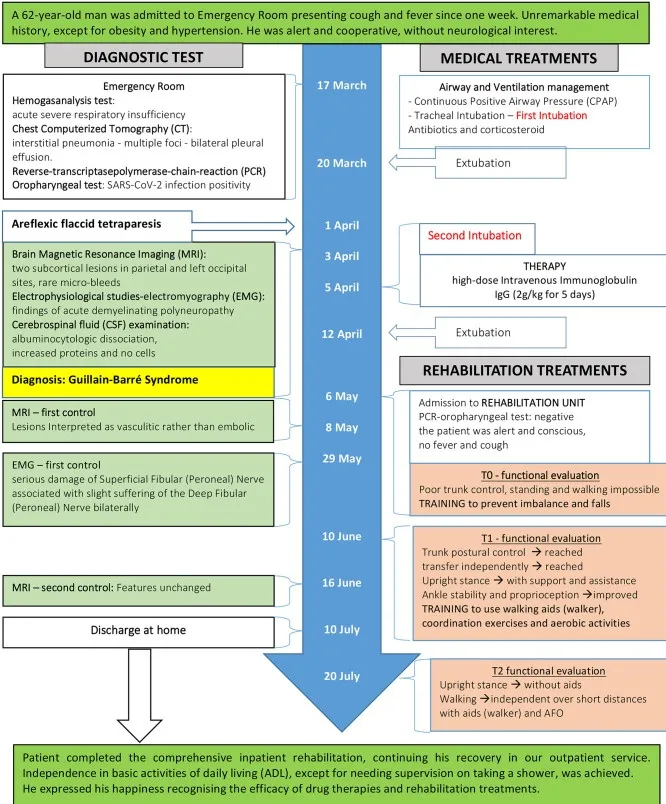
Timeline of symptoms, diagnostic, interventions, and outcomes.
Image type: chart (chart)